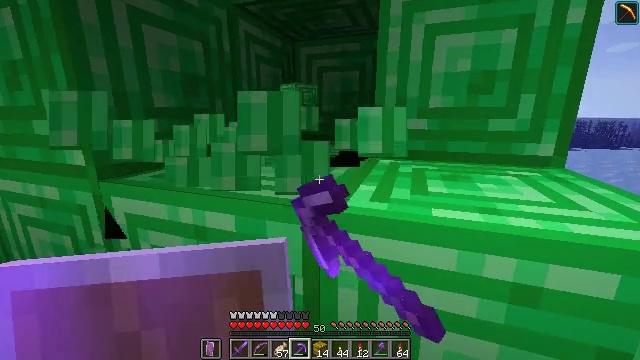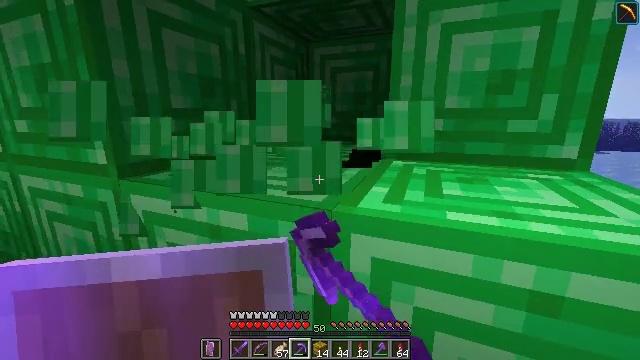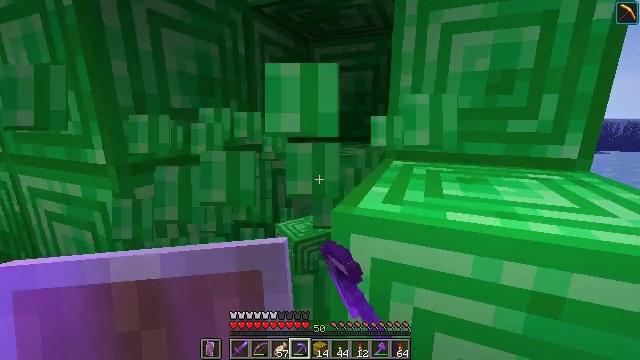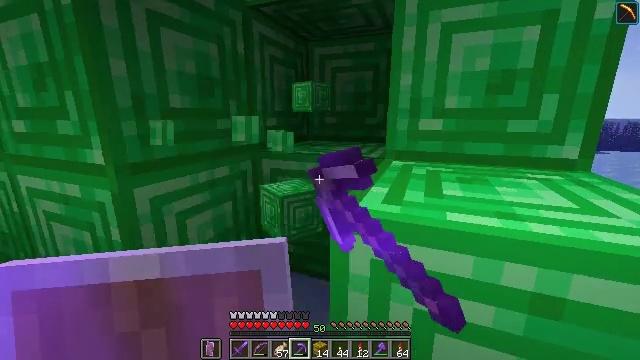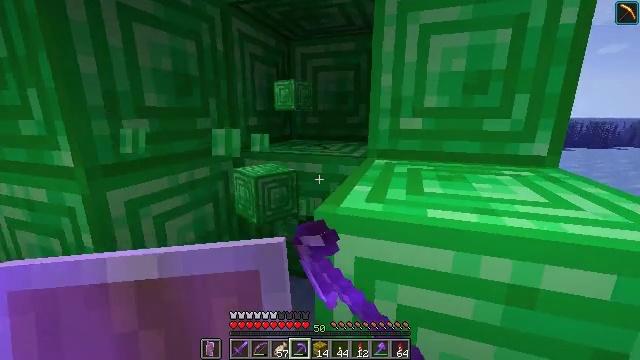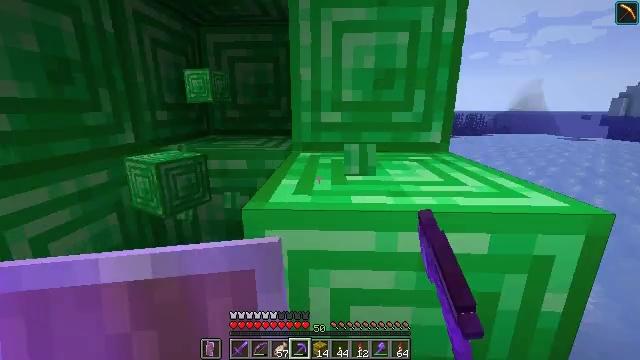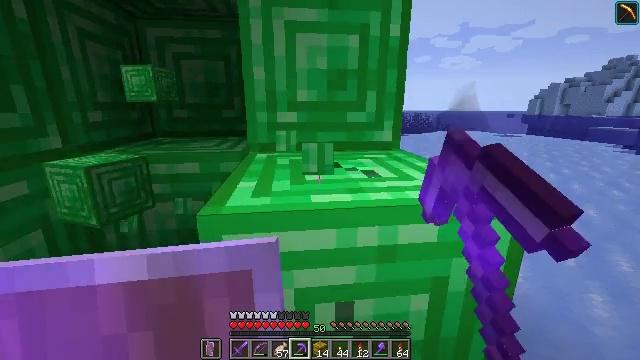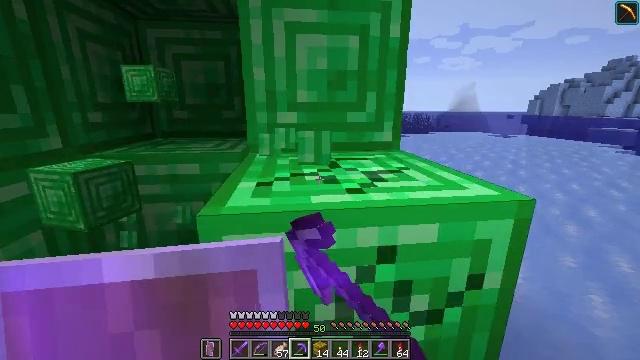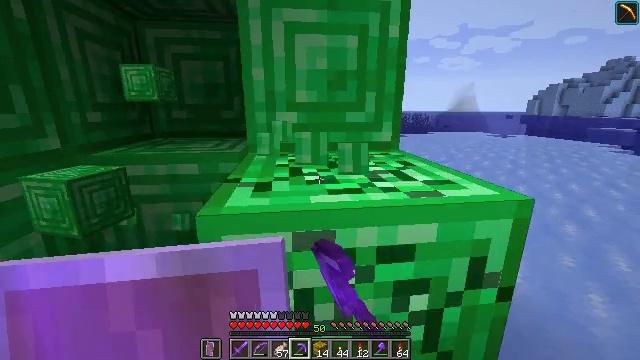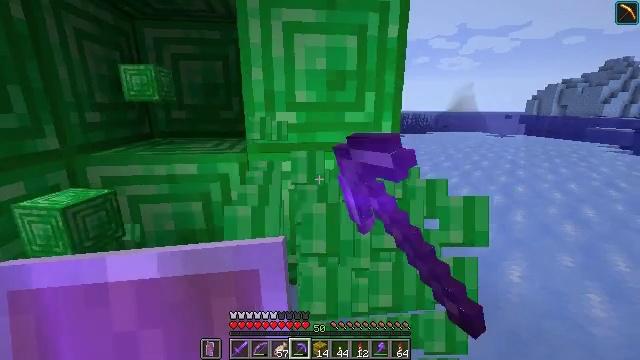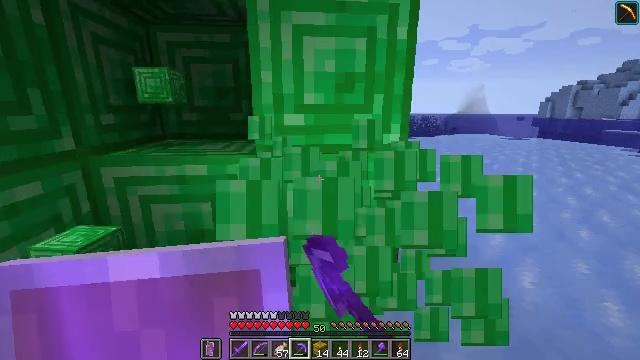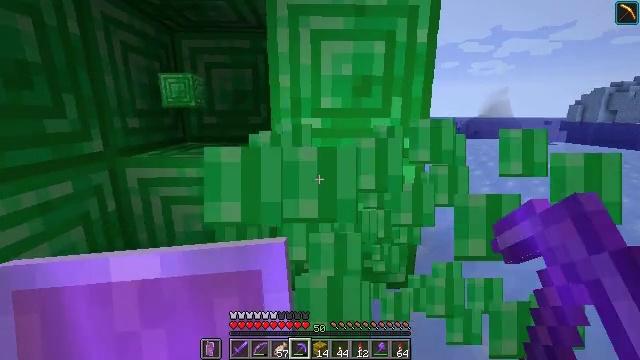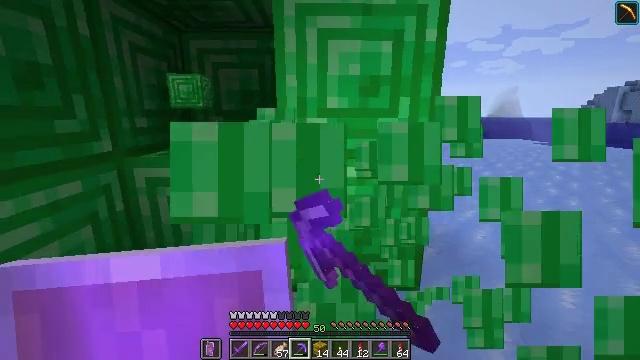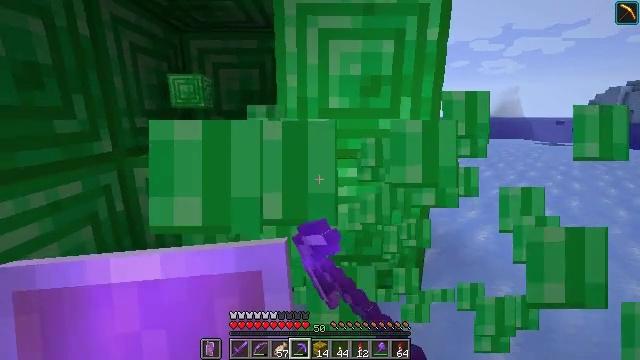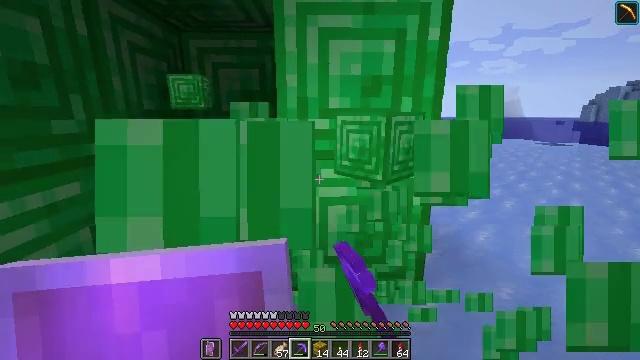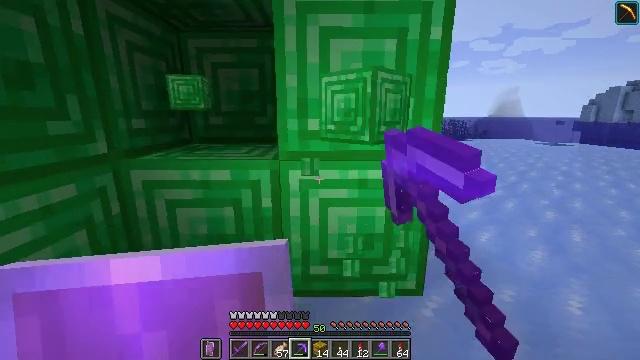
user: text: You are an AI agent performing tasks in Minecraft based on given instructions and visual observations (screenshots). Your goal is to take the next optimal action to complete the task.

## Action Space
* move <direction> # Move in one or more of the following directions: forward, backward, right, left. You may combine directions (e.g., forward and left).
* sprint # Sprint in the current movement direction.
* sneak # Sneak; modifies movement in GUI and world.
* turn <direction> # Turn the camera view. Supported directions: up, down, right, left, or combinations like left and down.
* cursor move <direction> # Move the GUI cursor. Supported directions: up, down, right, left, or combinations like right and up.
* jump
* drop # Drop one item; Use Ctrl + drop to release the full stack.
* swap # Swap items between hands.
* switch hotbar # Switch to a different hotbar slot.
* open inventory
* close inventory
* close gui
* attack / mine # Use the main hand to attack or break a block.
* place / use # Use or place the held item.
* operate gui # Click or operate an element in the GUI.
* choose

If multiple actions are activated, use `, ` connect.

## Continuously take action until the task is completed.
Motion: motion action
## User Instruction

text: Harvest the emerald block.
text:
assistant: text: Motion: sneak, turn left, attack / mine
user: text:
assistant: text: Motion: sneak, attack / mine
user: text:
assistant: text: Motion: sneak, attack / mine
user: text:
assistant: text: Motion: sneak, turn right, attack / mine
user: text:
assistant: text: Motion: sneak, turn right and down, attack / mine
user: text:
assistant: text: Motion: sneak, turn right, attack / mine
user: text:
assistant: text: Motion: sneak, attack / mine
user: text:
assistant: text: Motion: sneak, attack / mine
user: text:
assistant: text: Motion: sneak, attack / mine
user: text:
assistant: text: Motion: sneak, turn left, attack / mine
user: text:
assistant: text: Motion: move forward, sneak, turn left, attack / mine
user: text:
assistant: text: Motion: move forward, sneak, turn left, attack / mine
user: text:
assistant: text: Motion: move forward, sneak, attack / mine
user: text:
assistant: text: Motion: move forward, sneak, attack / mine
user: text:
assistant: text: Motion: move forward, sneak, attack / mine
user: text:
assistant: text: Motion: move forward, sneak, attack / mine
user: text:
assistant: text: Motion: move forward, sneak, attack / mine
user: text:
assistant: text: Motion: move forward, sneak, turn up, attack / mine
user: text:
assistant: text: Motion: move forward, sneak, turn right and up, attack / mine
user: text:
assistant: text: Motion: move forward, sneak, turn up, attack / mine
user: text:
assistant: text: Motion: move forward, sneak, attack / mine
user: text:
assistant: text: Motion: move forward, sneak, attack / mine
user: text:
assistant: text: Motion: sneak, turn left and down, attack / mine
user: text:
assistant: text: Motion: sneak, turn left and down, attack / mine
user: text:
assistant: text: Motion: sneak, turn left and down, attack / mine
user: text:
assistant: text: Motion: sneak, turn left, attack / mine
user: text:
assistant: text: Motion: sneak, attack / mine
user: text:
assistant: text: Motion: sneak, attack / mine
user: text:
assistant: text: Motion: sneak, turn left, attack / mine
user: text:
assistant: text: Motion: sneak, turn left, attack / mine